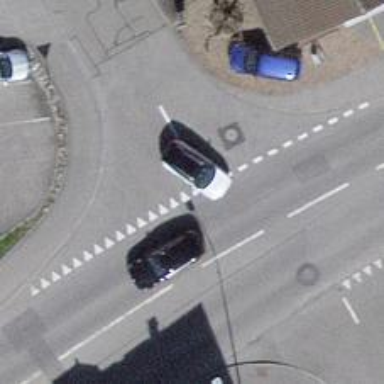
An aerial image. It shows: Road with "give way" sign.